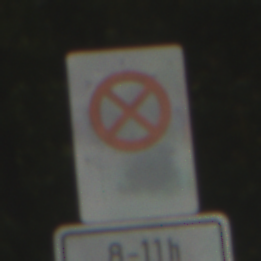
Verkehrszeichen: Taxenstand
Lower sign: ZeitangabenOhneBeschraenkungAufWochentage2
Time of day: MorningAfternoon
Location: Outdoor (Suburban)
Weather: Clear
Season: NotSpecified
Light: Natural